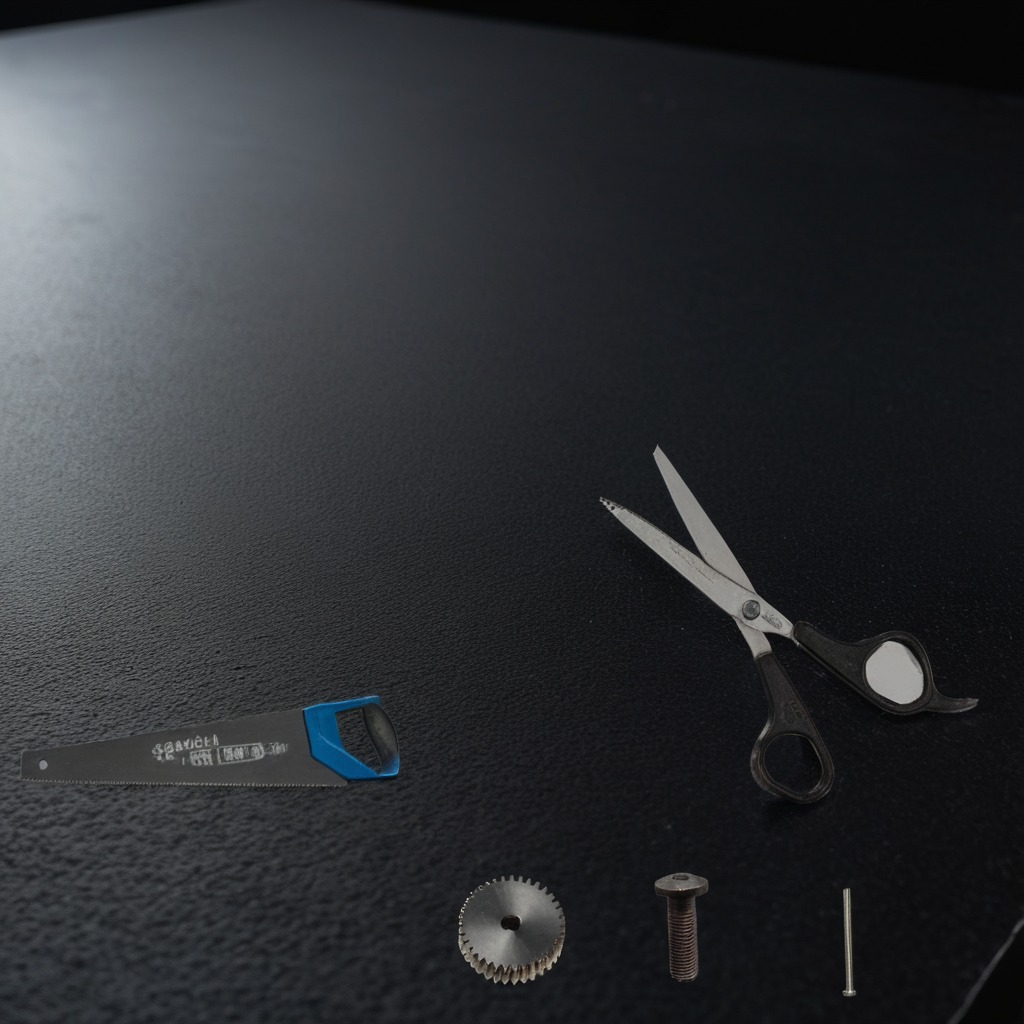
A gear with teeth, a machine screw, an iron nail, a saw, and a pair of scissors are lying on a granite tabletop.